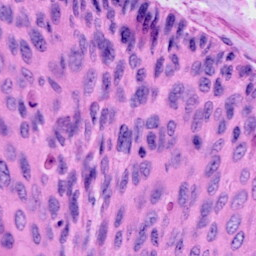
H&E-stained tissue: Cervix